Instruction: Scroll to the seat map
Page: seats
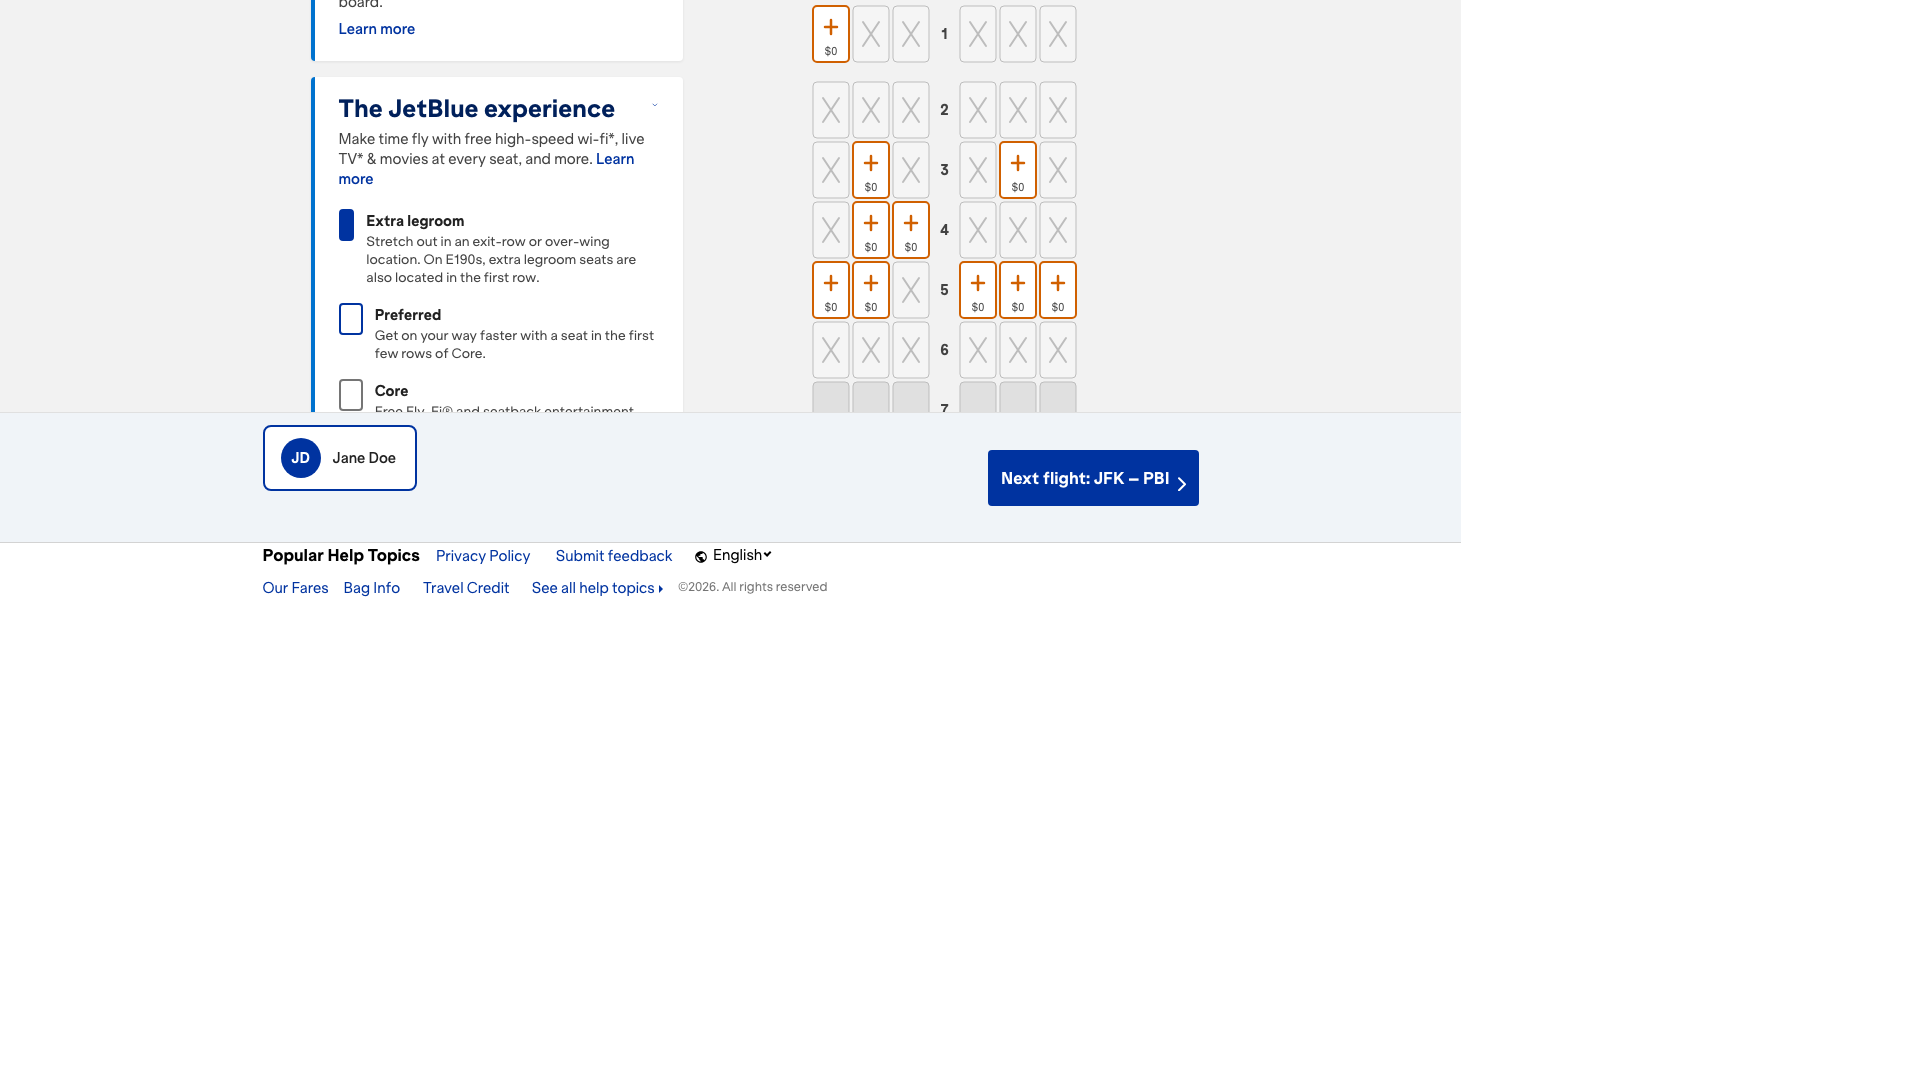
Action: scroll